一年级 · 算术
（4 分）原来有多少只篮 ？

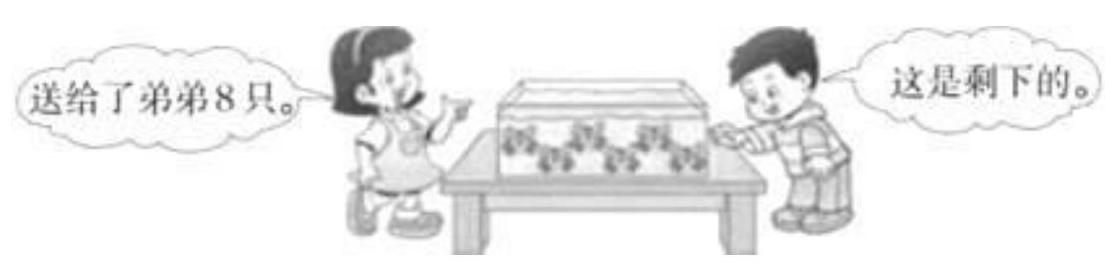
答案: 解: $8+6=14$ (只)

答: 一共有 14 只螃蟹。